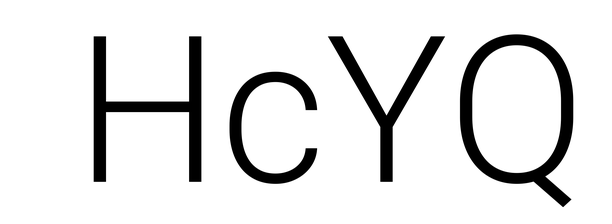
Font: Roboto_Light